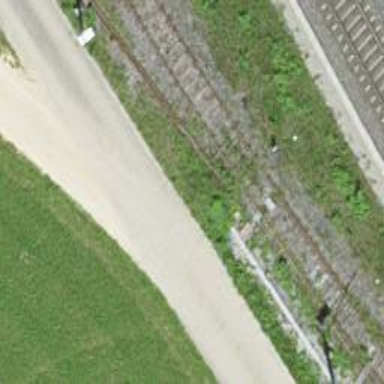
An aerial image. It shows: Railway switch.